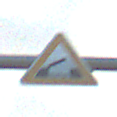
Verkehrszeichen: BeweglicheBruecke
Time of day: SunriseSunset
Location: Outdoor (RoadRail)
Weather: PartlyCloudy
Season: NotSpecified
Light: Natural